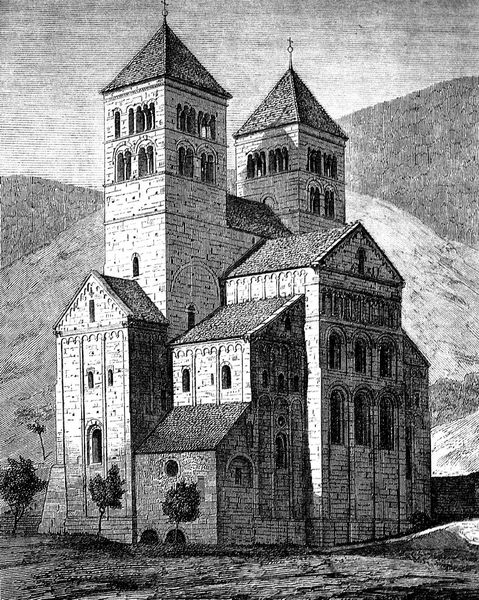
Titel: Klosterkirche Murbach
Standort: Murbach, Klosterkirche (EU - F - Elsass)
Schlagwörter: baum, berg, himmel, schatten, weiß, bäume, landschaft, fenster, licht, schwarz, zeichnung, gebäude, haus, rasen, weg, wiese, architektur, stein, häuser, hügel, kirche, gotik, turm, fassade, berge, gebirge, hang, mauer, grafik, graphik, backstein, pilaster, rundbogen, architecture, church, white, window, black, country, dark, gray, grey, old, wall, windows, print, burg, glockenturm, kreuz, türme, rundfenster, festung, druck, druckgraphik, schraffur, stich, querhaus, lanschaft, roman, sky, stone, romanik, building, house, mountain, mountains, chor, kapelle, roof, trees, doppelturm, black and white, castle, bau, cross, sakralbau, bauwerk, architektru, zweiturmfassade, romanisch, rundbogenfenster, renaissance, kapellen, walls, brick, bricks, biforien, biforienfenster, engraving, medieval, durer, blendarkade, chapel, towers, crosses, spires, grayscale, kirche turm, rundfester, ark, isolation, 1100, chro, multiple stories, no entrance